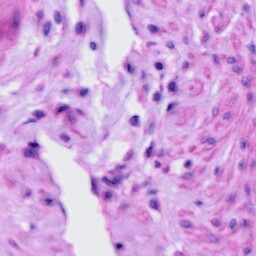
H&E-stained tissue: Cervix